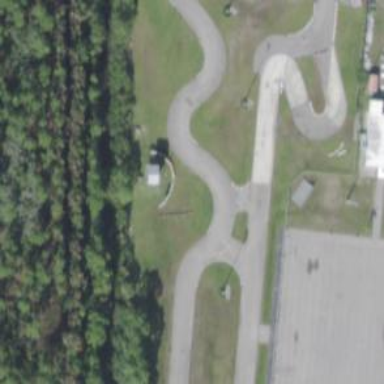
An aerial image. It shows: Motor sport raceway.